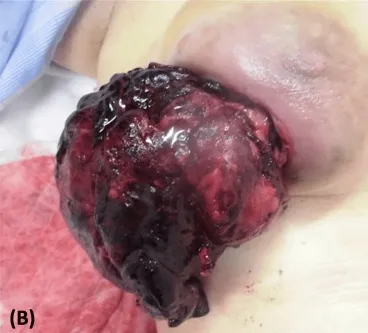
Appearance of ruptured phyllodes tumor. . (B) Three days later, increasing erupted mass and active bleeding from the erupting mass developed.
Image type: medical_photograph (other_medical_photograph)